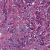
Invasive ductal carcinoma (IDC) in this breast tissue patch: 1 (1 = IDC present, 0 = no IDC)